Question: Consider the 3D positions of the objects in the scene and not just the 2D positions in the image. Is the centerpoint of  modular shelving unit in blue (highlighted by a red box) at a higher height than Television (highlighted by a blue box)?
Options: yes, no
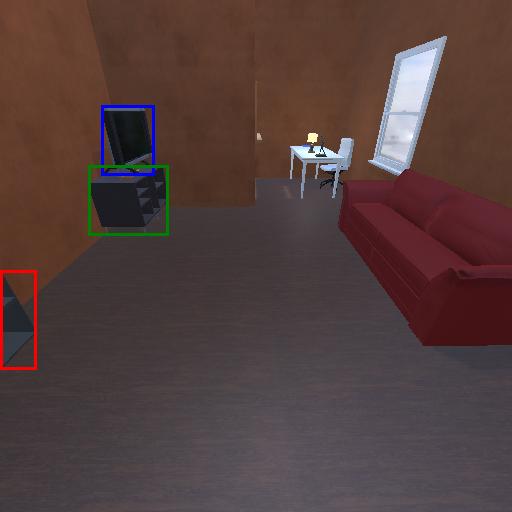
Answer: yes